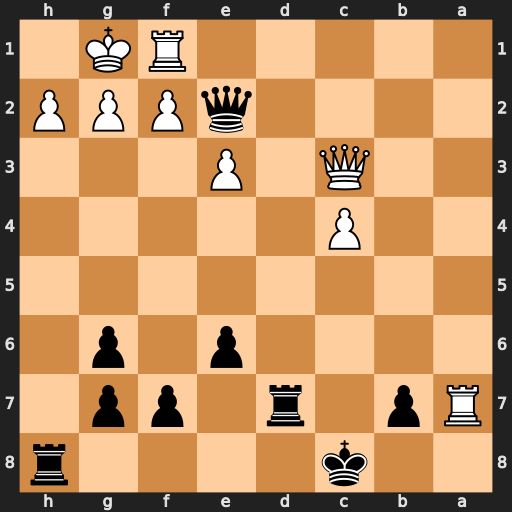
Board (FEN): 2k4r/Rp1r1pp1/4p1p1/8/2P5/2Q1P3/4qPPP/5RK1
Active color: b
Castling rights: -
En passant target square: -
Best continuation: Rd1 Ra8+ Kd7